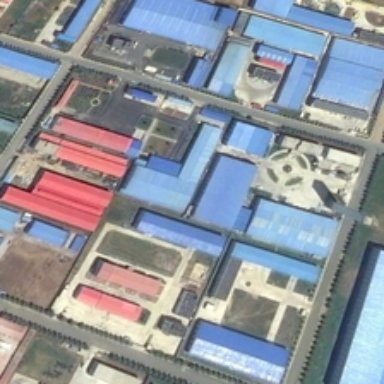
Many buildings are in an industrial area .